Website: crate-barrel
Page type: customer-info-address
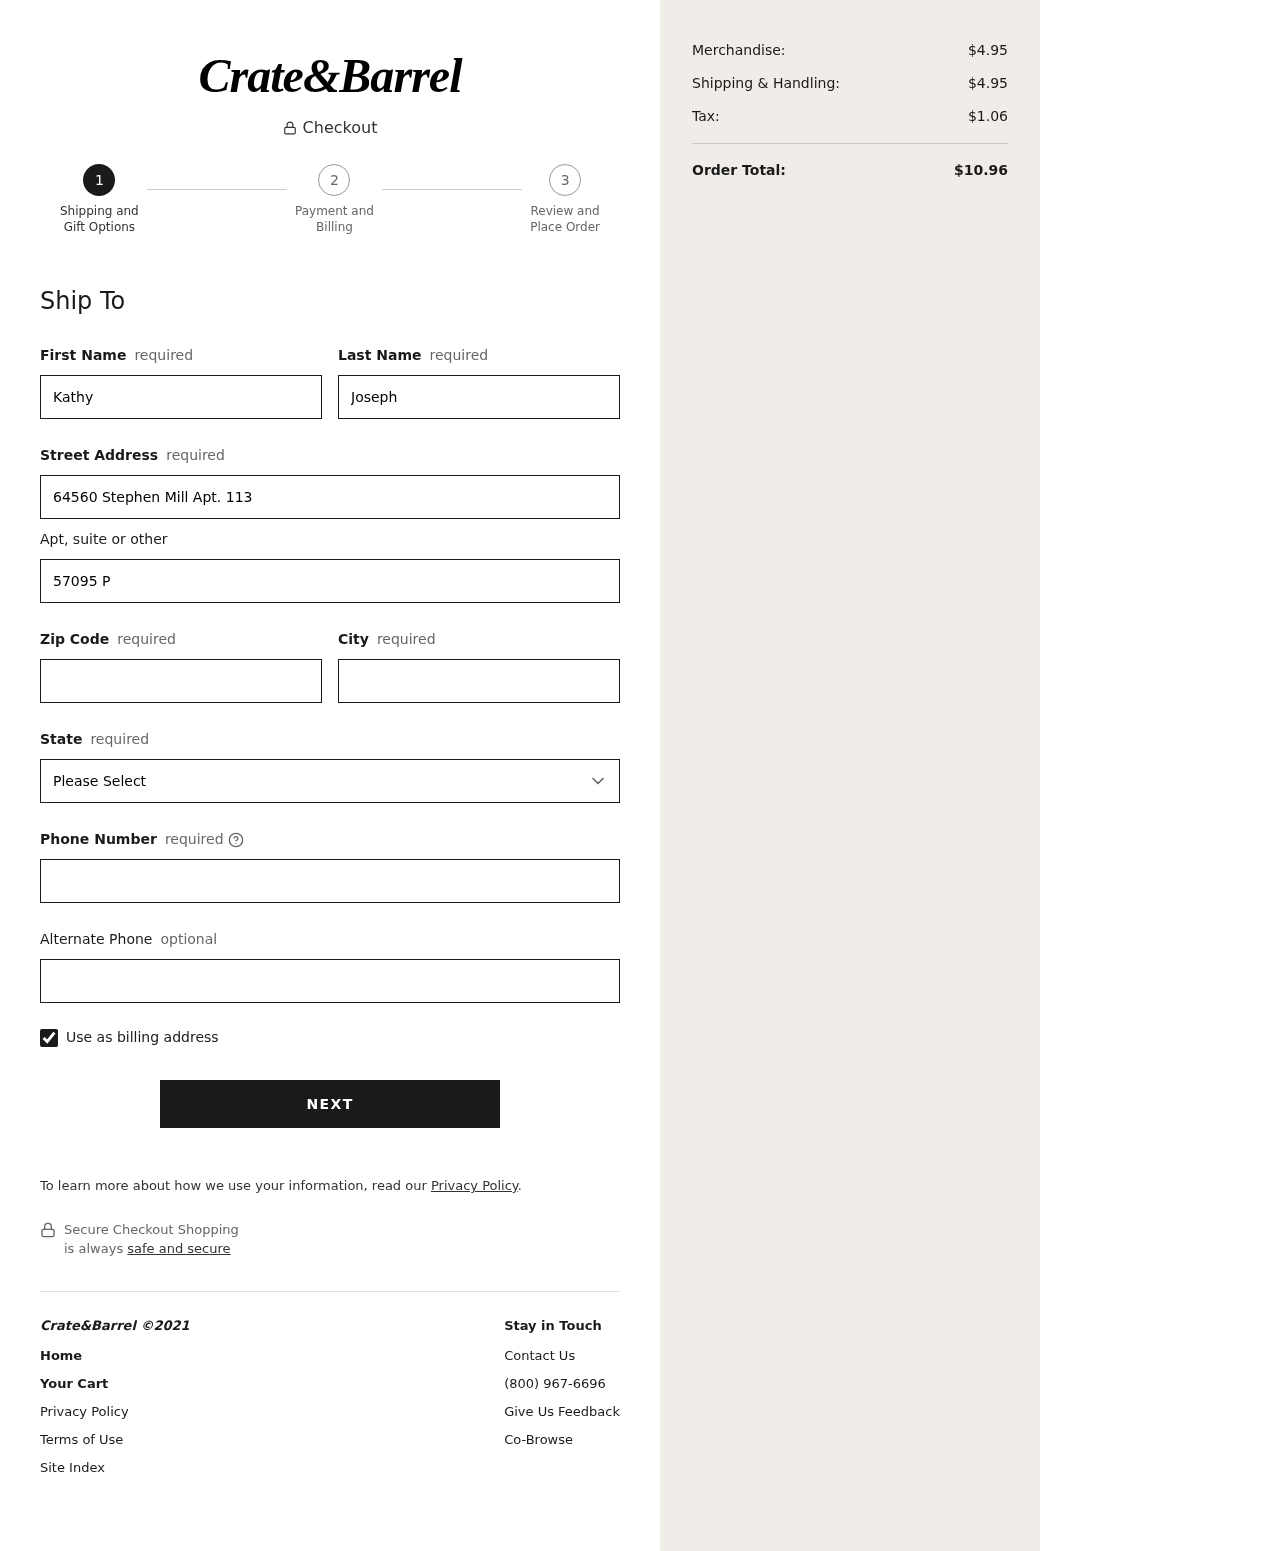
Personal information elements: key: PII_STATE
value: Maine
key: PII_FIRSTNAME
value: Kathy
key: PII_LASTNAME
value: Joseph
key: PII_STREET
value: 64560 Stephen Mill Apt. 113
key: PII_STREET2
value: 57095 Parker Dam
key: PII_POSTCODE
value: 07626
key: PII_CITY
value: Tomton
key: PII_PHONE
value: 5568723085
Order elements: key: ORDER_SUBTOTAL
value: $4.95
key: ORDER_SHIPPING_COST
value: $4.95
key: ORDER_TAX
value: $1.06
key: ORDER_TOTAL
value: $10.96